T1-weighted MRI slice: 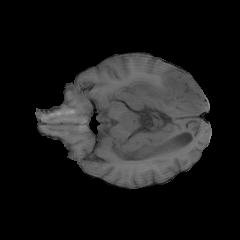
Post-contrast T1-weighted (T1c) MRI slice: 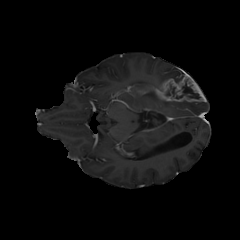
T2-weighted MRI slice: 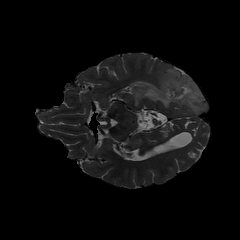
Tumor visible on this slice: yes